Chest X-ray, AP view. Patient: 30 years old, sex M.
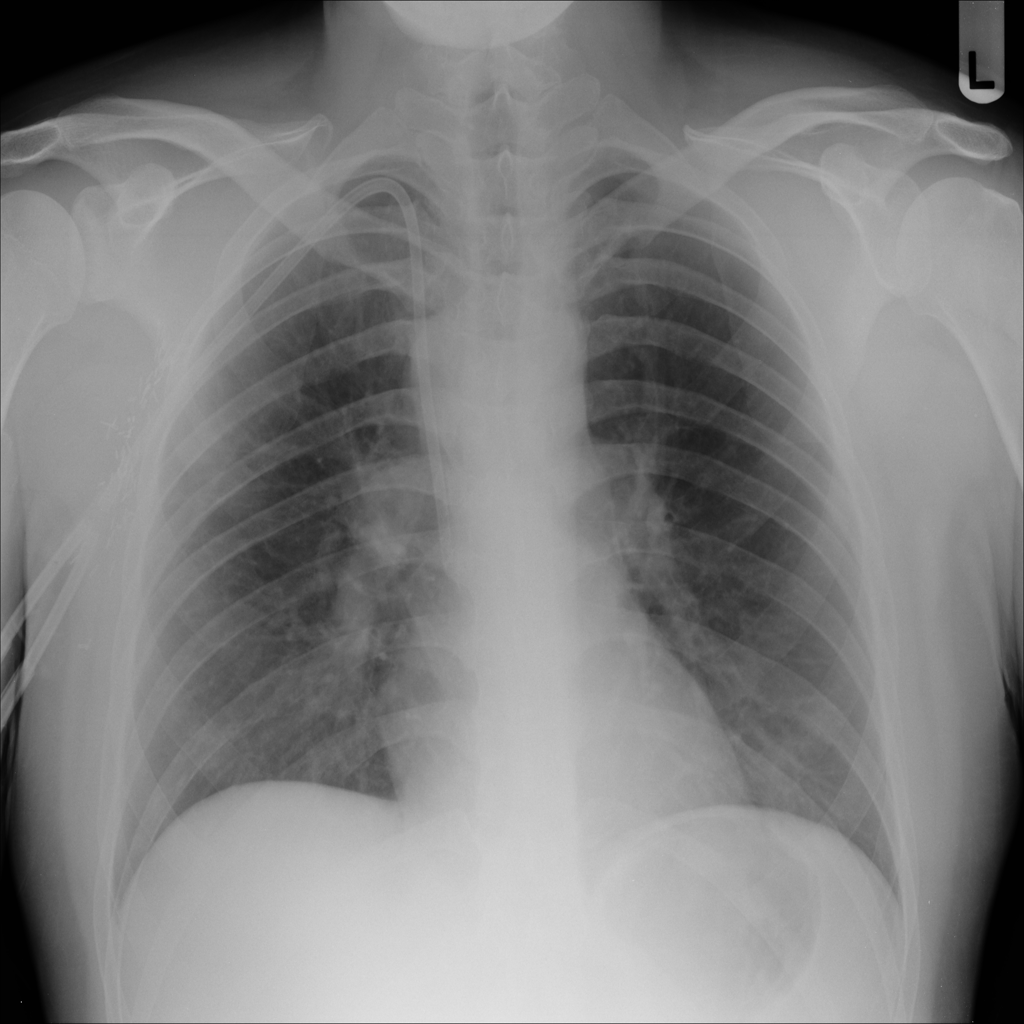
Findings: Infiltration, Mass